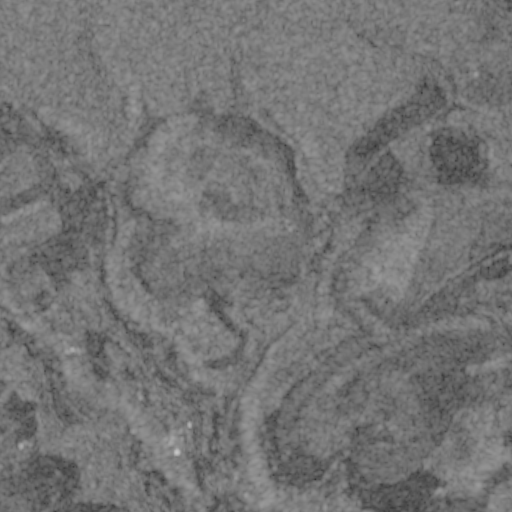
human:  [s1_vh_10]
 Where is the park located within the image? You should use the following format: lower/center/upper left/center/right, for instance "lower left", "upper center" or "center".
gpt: The park is located in the lower left of the image.
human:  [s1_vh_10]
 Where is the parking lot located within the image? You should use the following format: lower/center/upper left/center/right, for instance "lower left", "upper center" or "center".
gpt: The parking lot is located in the lower center of the image.
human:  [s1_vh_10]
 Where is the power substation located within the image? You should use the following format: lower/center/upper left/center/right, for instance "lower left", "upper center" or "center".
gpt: The power substation is located in the lower center of the image.
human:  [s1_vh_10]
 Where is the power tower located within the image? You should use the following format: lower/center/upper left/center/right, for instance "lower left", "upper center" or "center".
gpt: There is no power tower in the image.

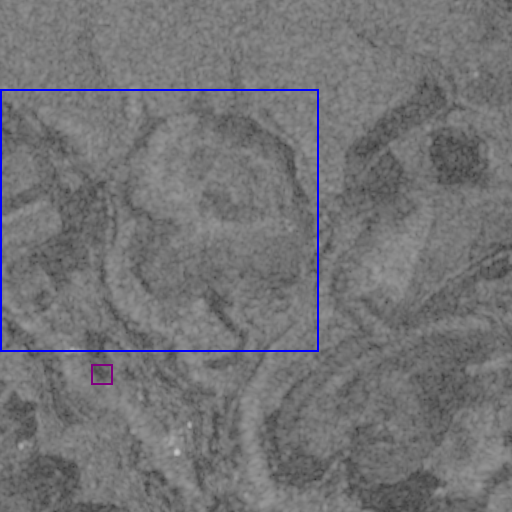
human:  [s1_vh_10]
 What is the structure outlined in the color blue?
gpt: The structure outlined in blue is a crop field.
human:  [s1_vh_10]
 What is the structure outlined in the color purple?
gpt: The structure outlined in purple is a park.
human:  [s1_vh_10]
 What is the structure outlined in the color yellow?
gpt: There is no yellow outline.